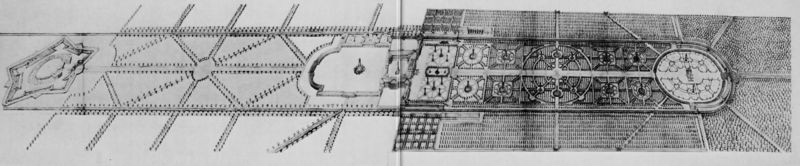
Titel: Gesamtansicht der Schleißheimer Schloß- und Parkanlage aus der Zeit der Grundsteinlegung
Standort: Paris
Institution: Bibliothèque de l'Institut de France
Schlagwörter: baum, dunkel, wasser, weiß, bäume, see, teich, blumen, frankreich, grau, hell, schwarz, skizze, straße, säulen, zeichnung, anlage, gebäude, haus, park, parkanlage, rasen, schloss, weg, ornament, architektur, barock, blicke, gewässer, kirche, pfad, sonne, wege, kontrast, renaissance, rokoko, wald, brunnen, kreis, oval, rund, garten, springbrunnen, papier, ansicht, italien, perspektive, stab, flächen, mauer, allee, formen, grafik, graphik, linien, hof, platz, vogelperspektive, französisch, kuppel, symmetrie, streifen, zeigen, flucht, oben, straßen, symetrie, gang, tusche, innenhof, stern, dom, strahlen, draufsicht, festung, symmetrisch, form, druckgrafik, seite, schwarzweiß, kreise, entwurf, tinte, rom, lustschloss, karte, mittelgang, stäbe, alleen, anwesen, tümpel, zentral, struktur, beet, beete, rabatte, parterre, plan, durchblicke, achse, achsen, absolutismus, tempel, nymphenburg, fort, bepflanzung, ovale, englisch, labyrinth, forum, grundriss, pfade, sone, aufriss, versailles, rondell, barok, verbindungen, lageplan, gartenanlage, paln, schlosspark, gartenarchitektur, hecken, plätze, lage, sternförmig, bastion, wohnbereich, schlossgarten, kanäle, von oben, sichtachsen, stadium, mittelweg, brock, sternform, alee, buschseite, altes schloss, neues schloss, parkbereich, ronsell, zuwege